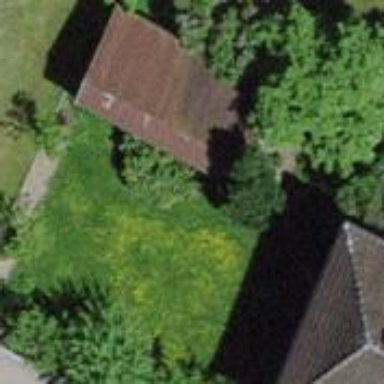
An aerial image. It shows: Shed building.